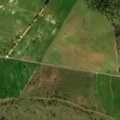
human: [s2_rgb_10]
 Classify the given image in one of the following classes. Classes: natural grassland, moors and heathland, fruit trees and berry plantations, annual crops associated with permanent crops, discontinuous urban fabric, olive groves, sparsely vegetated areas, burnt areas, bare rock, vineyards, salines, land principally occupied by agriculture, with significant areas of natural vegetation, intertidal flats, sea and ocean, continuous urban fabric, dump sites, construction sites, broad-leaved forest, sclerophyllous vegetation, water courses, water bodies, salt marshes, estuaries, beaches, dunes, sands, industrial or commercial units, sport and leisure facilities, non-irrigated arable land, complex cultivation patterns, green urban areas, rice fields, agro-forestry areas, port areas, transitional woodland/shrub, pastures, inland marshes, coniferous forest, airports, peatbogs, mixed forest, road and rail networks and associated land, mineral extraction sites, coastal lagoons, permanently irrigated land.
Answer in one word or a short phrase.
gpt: non-irrigated arable land, permanently irrigated land, agro-forestry areas